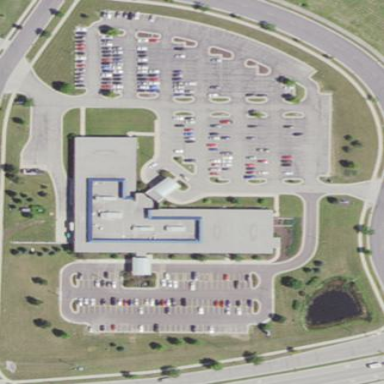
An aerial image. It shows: Hospital providing healthcare services.